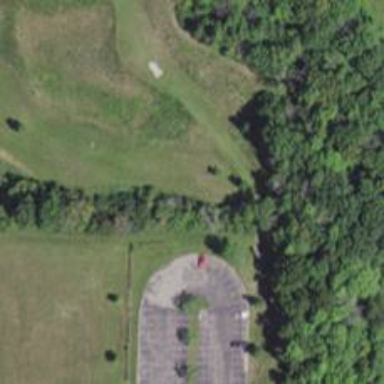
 perfect for leisurely sports activities."